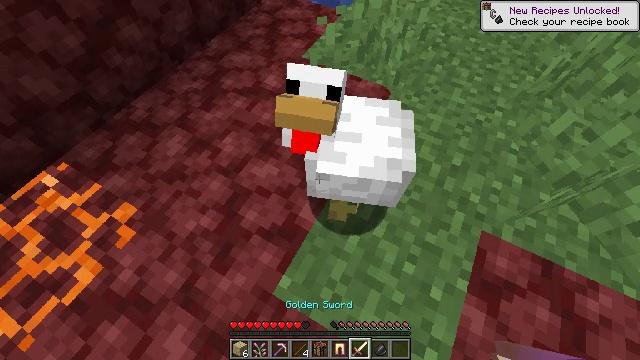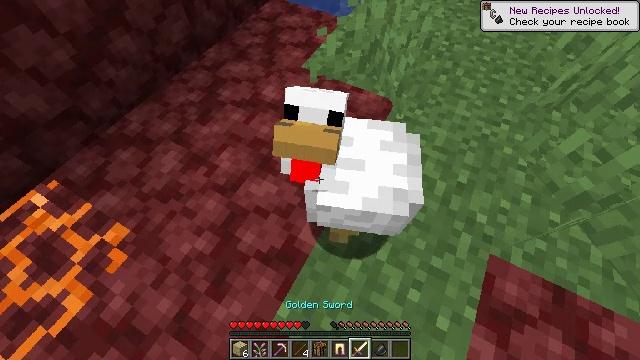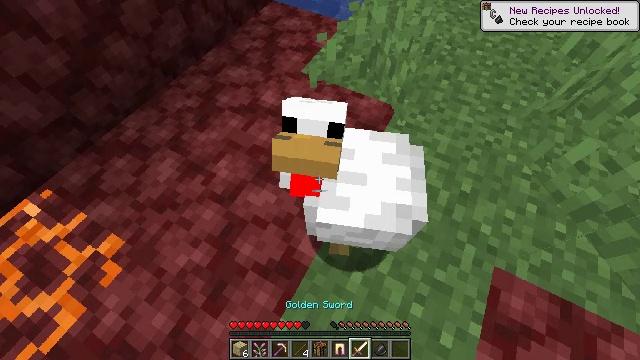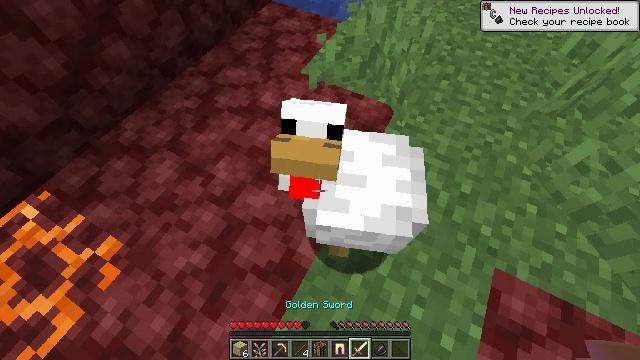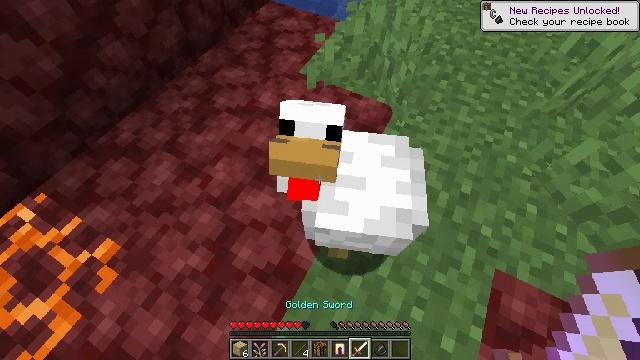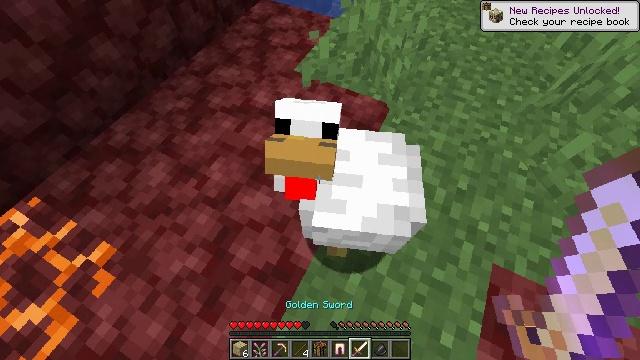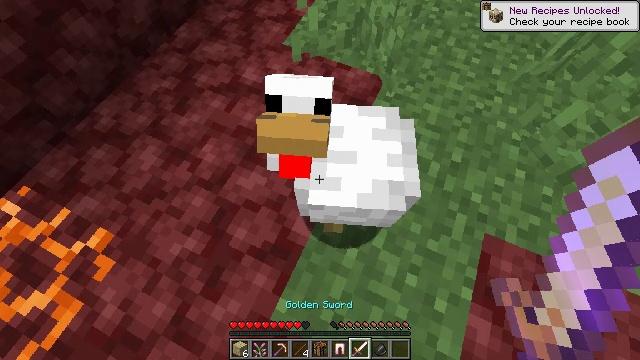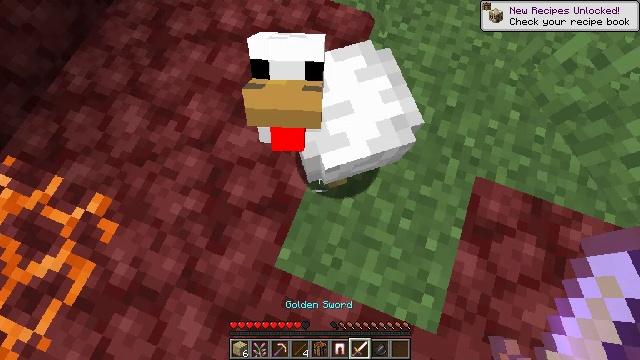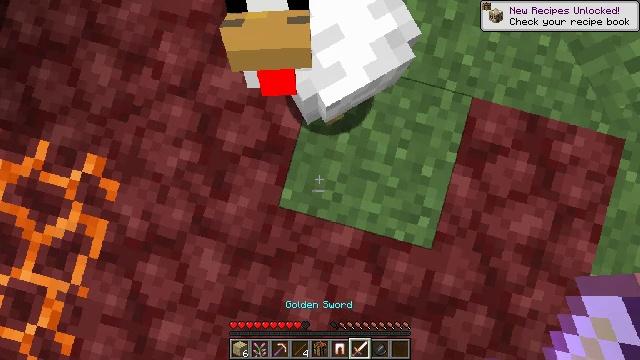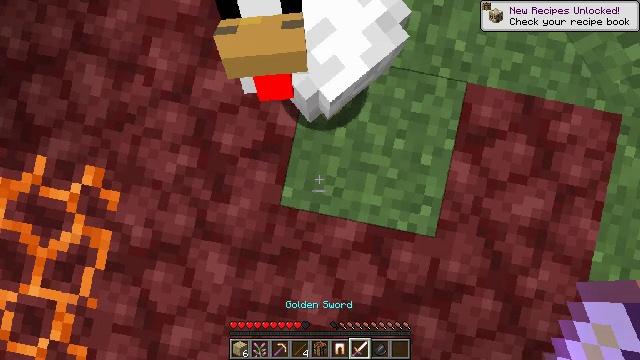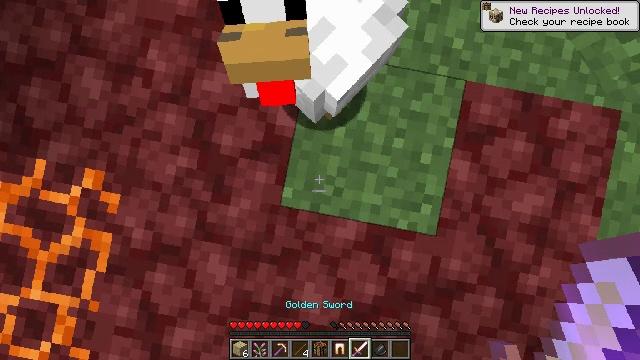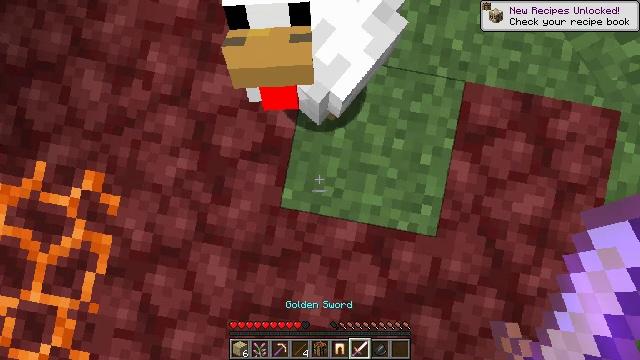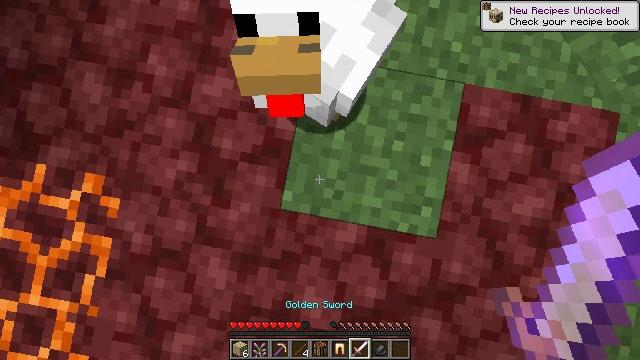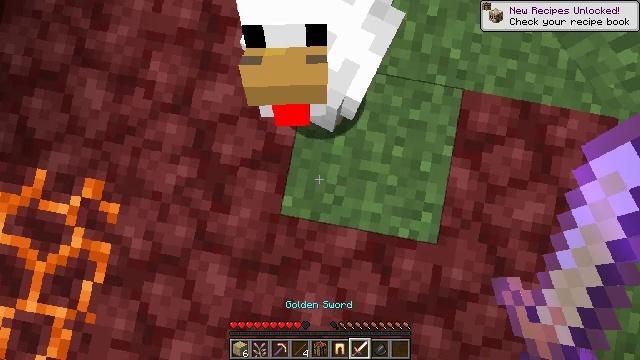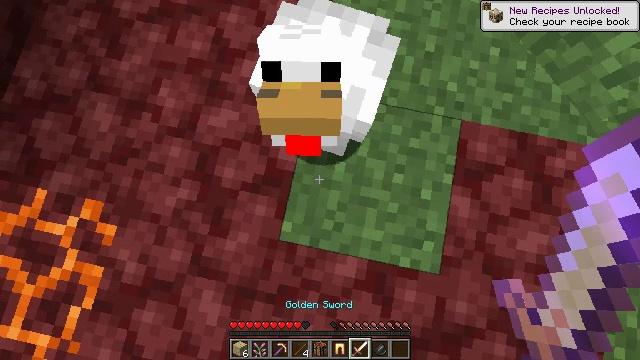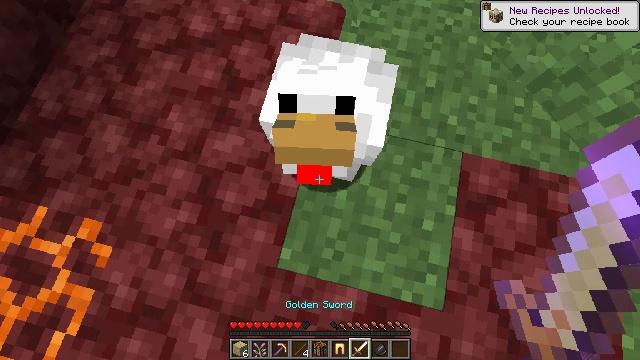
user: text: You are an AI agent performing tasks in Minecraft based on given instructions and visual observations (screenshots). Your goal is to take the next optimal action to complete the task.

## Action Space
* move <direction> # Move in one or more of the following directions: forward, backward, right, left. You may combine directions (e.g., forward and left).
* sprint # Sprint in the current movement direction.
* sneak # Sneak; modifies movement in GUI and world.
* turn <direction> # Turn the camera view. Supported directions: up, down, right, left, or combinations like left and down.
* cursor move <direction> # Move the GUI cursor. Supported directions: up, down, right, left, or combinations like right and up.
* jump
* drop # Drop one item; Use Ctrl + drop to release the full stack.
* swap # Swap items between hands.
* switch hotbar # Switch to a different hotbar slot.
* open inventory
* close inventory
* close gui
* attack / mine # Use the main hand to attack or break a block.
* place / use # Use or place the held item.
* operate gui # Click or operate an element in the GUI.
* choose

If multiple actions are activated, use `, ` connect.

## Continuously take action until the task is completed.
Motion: motion action
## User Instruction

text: Hunt animals.
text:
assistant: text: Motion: no_op
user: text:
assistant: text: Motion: no_op
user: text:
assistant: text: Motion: no_op
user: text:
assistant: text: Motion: no_op
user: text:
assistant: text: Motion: turn right
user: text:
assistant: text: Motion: turn right and down
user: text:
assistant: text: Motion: turn right and down
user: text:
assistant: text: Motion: turn right and down
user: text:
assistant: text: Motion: turn right and down
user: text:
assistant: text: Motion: no_op
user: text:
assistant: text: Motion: no_op
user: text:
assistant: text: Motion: no_op
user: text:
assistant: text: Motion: turn up
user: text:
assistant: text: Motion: turn left and up
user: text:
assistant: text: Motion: turn left and up
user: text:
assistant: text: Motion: turn up
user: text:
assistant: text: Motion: turn up
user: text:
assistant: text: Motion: no_op
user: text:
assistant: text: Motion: no_op
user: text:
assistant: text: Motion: no_op
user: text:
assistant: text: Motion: no_op
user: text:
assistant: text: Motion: no_op
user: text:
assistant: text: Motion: no_op
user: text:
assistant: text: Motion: no_op
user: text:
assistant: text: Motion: attack / mine
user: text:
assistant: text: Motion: attack / mine
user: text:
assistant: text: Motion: attack / mine
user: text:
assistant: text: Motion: no_op
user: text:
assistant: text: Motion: no_op
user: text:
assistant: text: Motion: no_op